Question: I'm trying to figure out how to get the depth of a relationship of an entity that can relate to itself. That is There is a base comment item, which can have one or more reply comments linked to it.
Now for each one of these replied comments I want to know how deep they are from the top node.
ie, I want to know the Depth in the comments in the image below:

This is the code as of now, and the variable 'ResponseTo' is the relationship that this comment is a response to, if is is not a response the value is 'null'
'''
var comments = db.Comments
.Where(c => c.Post.ID == id && c.Status == Helpers.StatusCode.Visible)
.Select(x => new CommentTemp()
{
Id = x.ID,
Text = x.Text,
Avatar = "-1",
Username = (x.User != null ? x.User.UserName : "Anonymous"),
UserID = (x.User != null ? (int?) x.User.Id : null),
ResponseTo = (x.ResponseTo == null ? null : (int?) x.ResponseTo.ID),
CommentDepth = ??? // <--- how do i select the depth of the response to relations?
Created = x.Created
})
.ToList();
'''
Only option I can think of right now is saving it as the comment is created, but if possible I would like to get it on the fly.
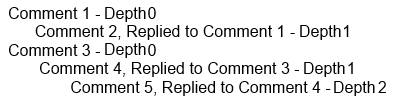
Answer: Well, it indeed sounds like you want to hold such information in the database, unless there's good reason not to. Either way, Linq is not really recursive friendly.
You can get the depth by creating dictionary & tracking it back recursively.
'''
int GetDepth(Comment comment,
IDictionary<int, Comment> comments, /*key=commentId, val=Comment*/
IDictionary<int, int> depthMemoization, /* key=commentId, val=depth*/
int currentDepth = 0)
{
if(depthMemoization.ContainsKey(comment.Id))
return depthMemoization[comment.Id];
if(comment.ParentId==null)
return currentDepth;
var parentComment = comments[comment.ParentId.Value];
int calculatedDepth = GetDepth(parentComment, comments,
depthMemoization,
++currentDepth);
depthMemoization[comment.Id] = calculatedDepth ;
return depth;
}
'''